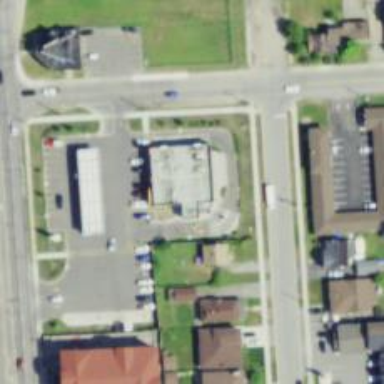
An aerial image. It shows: Convenience shop.